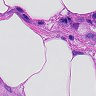
Metastatic tissue present: yes